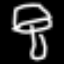
Label: mushroom